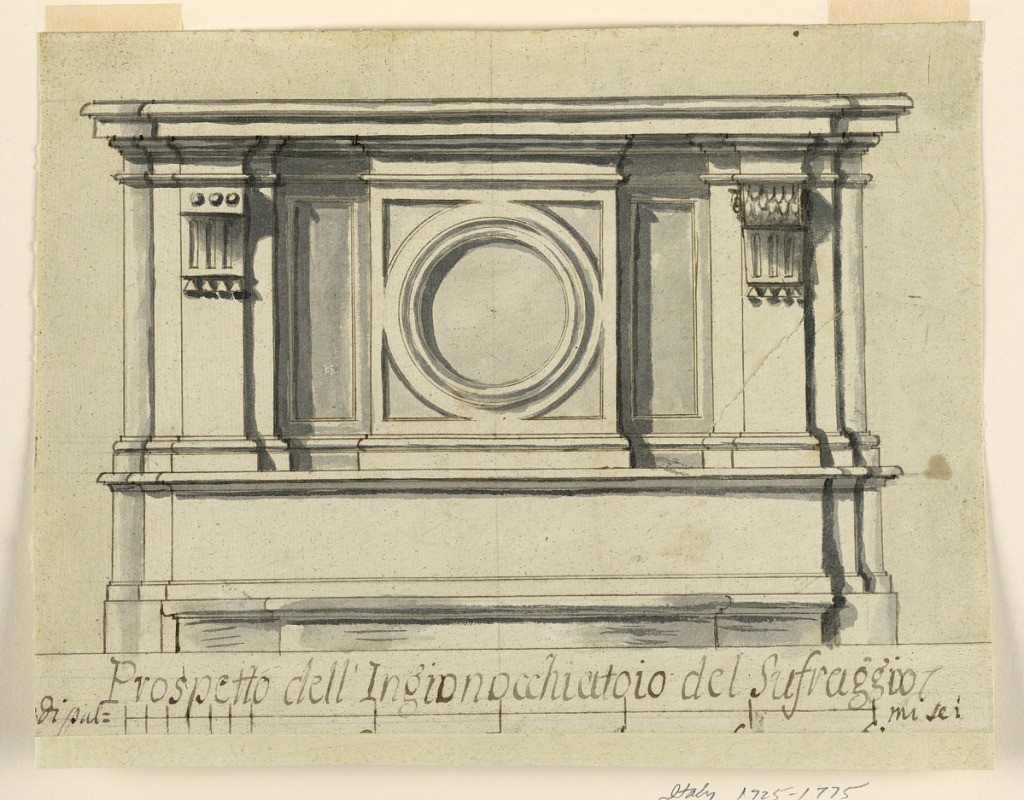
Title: Project: The elevation of a prayer stool
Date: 1725–1775
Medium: Pencil, pen, ink, chinese black washes and light green water color on paper
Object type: Drawing
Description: Horizontal composition of a prayer stool with panels and a circular medallion in the center square. Pilasters in the corners are receding. The bottom captial reads "Prospetto del Inqionocchiato del Sufraggio," and the sacle reads "duk pal-mi sei."